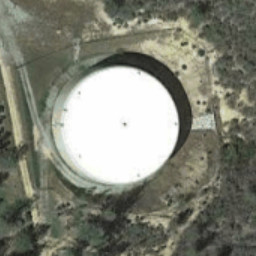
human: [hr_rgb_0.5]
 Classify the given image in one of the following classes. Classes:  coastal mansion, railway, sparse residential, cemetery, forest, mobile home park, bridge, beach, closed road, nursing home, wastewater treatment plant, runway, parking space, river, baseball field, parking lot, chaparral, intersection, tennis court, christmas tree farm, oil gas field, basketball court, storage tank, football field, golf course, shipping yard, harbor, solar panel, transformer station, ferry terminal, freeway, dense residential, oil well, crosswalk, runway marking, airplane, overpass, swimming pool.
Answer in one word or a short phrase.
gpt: storage tank